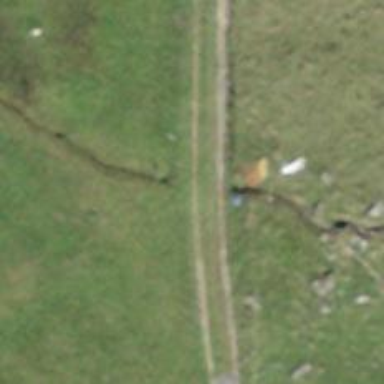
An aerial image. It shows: Culvert tunnel.